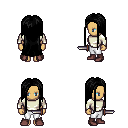
a pixel art fantasy rpg character, female body template, human, tanned skin, white long-sleeve shirt, white pants, black extra-long hairstyle, maroon shoes, dagger, four views (front, back, left, right), 2x2 character sprite sheet, small pixel art, hard edges, no anti-aliasing